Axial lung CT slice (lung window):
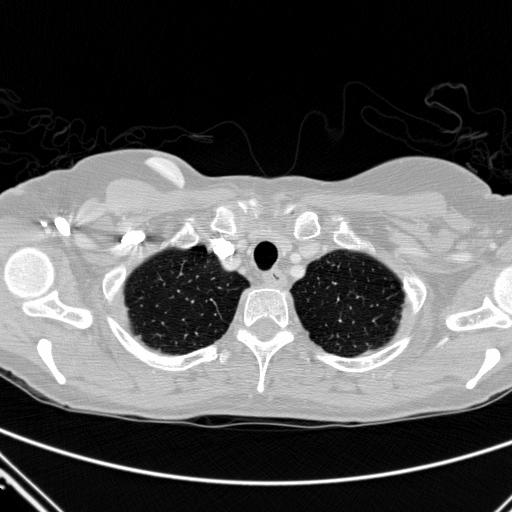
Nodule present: no